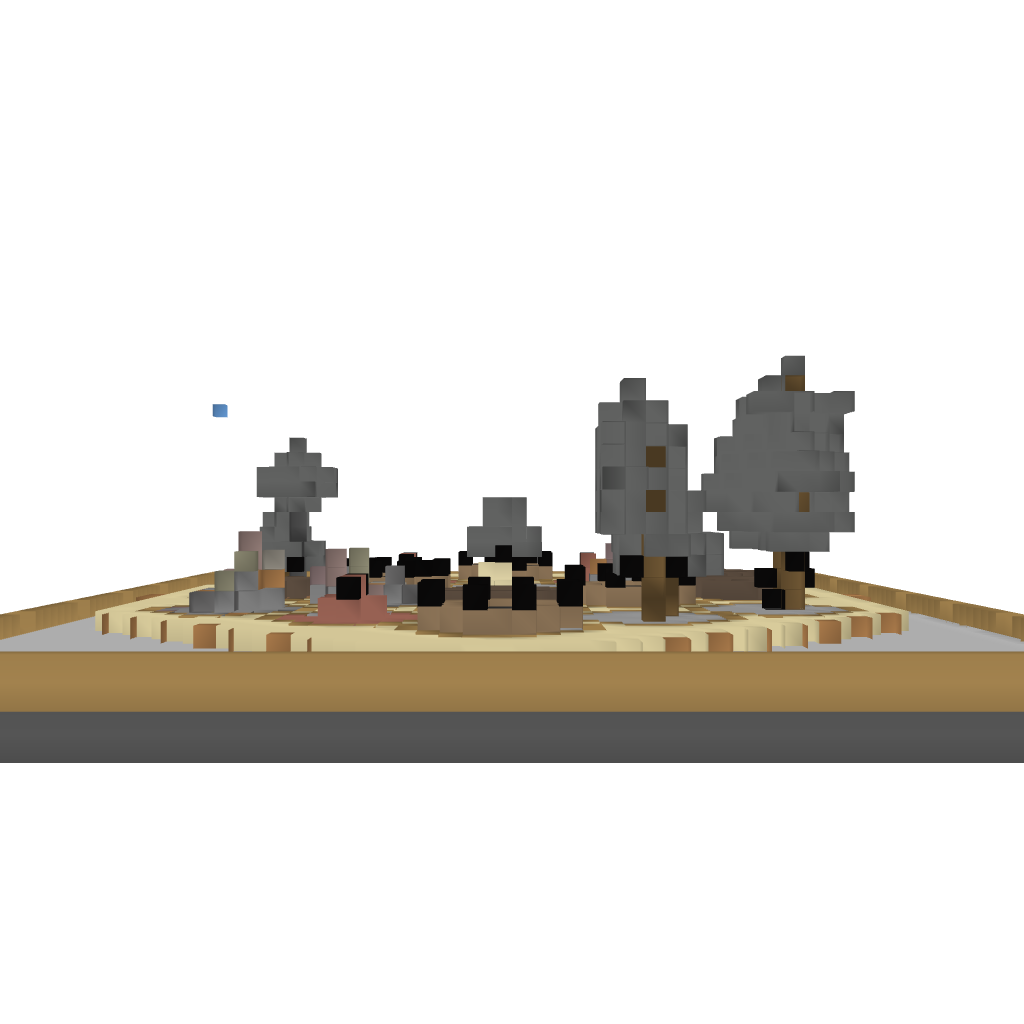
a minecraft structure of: Mini Catan Board Mine Craft Style